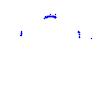
Particle: pion